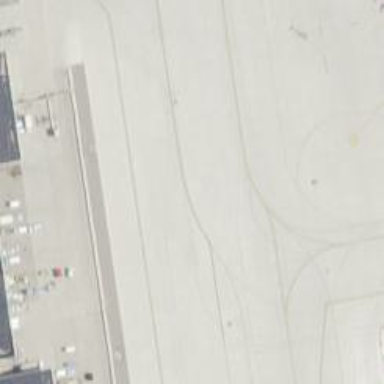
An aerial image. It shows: View of taxiway at the airport.